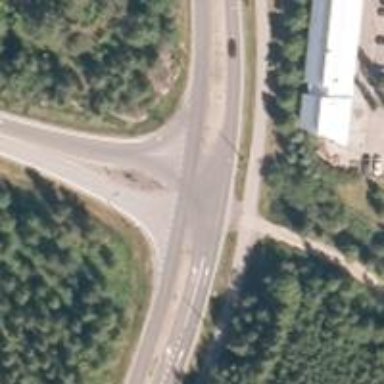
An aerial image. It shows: Trunk link highway.